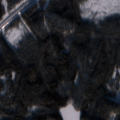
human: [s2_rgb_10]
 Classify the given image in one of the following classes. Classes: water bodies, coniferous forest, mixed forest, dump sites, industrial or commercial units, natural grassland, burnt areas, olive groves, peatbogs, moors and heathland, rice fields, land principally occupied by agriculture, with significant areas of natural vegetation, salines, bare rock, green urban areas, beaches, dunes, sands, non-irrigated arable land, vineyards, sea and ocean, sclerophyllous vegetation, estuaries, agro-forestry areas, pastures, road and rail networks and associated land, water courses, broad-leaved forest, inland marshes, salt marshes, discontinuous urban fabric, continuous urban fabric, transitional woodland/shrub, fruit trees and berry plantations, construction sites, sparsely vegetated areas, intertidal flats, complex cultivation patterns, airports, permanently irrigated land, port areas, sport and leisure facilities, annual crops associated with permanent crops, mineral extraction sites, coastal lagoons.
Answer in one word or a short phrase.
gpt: construction sites, coniferous forest